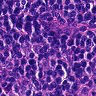
Metastatic tissue present: no